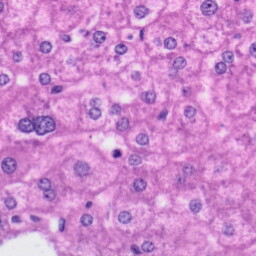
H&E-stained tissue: Liver